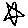
Label: star